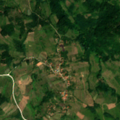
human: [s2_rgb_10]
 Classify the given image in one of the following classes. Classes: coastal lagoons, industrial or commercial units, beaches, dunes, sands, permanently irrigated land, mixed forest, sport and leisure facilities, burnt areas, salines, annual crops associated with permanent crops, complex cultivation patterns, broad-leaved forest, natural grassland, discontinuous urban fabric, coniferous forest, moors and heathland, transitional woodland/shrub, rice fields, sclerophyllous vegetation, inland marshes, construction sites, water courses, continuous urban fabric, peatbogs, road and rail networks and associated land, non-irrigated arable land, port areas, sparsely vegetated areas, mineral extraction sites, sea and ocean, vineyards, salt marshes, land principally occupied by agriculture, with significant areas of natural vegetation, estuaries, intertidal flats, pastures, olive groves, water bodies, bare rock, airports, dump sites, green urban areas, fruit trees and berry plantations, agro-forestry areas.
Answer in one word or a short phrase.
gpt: land principally occupied by agriculture, with significant areas of natural vegetation, broad-leaved forest